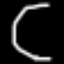
Label: octagon